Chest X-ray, PA view. Patient: 76 years old, sex M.
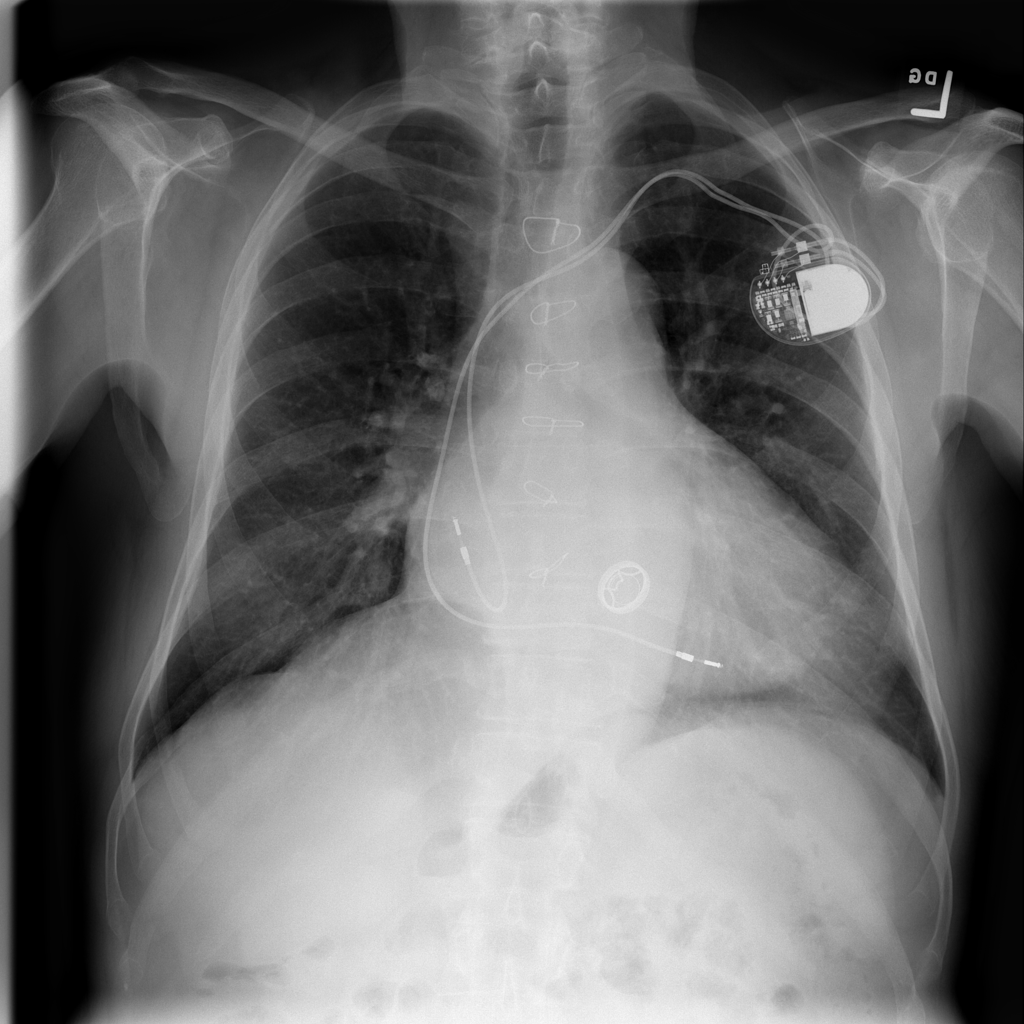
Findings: No Finding